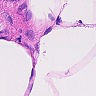
Metastatic tissue present: no